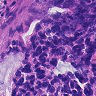
Metastatic tissue present: no